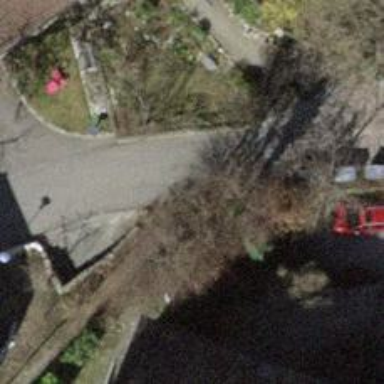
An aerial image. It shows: Road with steps.